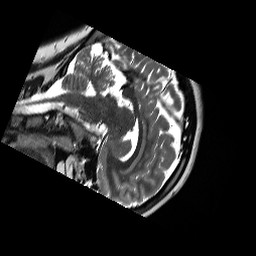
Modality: T2w
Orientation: sagittal
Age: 20
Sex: female